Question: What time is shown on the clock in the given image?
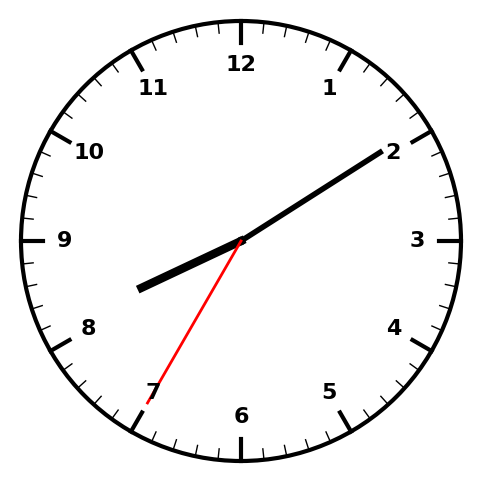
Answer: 08:09:35